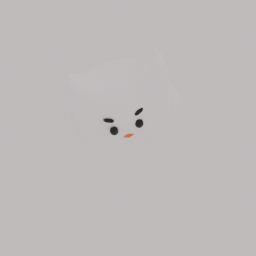
Label: decoration